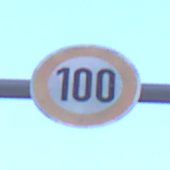
Verkehrszeichen: Geschwindigkeit100
Umgebung: Outdoor, Urban
Tageszeit: Dawn
Wetter: Clear
Licht: Natural
Jahreszeit: NotSpecified
Kontrast: LowContrast